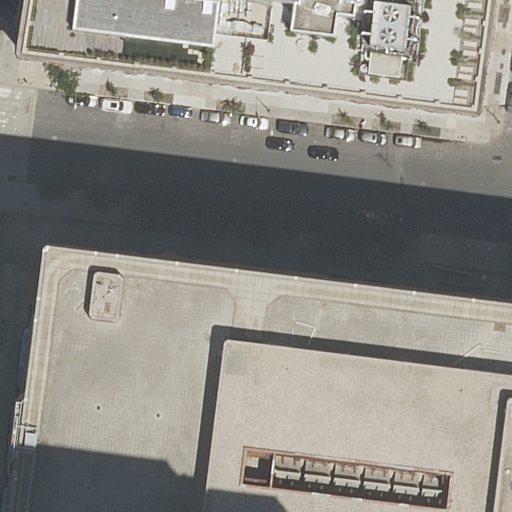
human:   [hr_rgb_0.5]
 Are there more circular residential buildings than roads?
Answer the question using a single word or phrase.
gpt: no

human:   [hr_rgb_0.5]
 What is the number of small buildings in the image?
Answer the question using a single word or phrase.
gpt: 1

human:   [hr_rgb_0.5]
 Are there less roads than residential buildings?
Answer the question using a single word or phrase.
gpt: no

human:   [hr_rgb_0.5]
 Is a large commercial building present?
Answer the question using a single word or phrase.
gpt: no

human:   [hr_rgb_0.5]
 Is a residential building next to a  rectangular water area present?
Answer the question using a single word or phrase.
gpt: no

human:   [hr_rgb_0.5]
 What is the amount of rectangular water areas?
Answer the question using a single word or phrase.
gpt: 0

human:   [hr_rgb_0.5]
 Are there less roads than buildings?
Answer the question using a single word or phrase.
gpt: no

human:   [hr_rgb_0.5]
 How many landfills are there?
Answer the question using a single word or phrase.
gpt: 0

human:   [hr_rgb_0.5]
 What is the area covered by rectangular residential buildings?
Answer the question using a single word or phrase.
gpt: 2692m2

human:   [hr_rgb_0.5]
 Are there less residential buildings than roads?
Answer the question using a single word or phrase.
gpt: no

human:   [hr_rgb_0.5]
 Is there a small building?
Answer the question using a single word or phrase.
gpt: yes

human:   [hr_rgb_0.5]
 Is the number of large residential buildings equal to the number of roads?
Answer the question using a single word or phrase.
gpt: no

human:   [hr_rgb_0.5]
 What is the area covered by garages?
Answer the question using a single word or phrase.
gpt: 0m2

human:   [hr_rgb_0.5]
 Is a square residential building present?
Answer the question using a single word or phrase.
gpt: no

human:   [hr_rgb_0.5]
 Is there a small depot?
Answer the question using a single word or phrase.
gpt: no

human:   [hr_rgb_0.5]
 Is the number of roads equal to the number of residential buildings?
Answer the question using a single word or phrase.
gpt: yes

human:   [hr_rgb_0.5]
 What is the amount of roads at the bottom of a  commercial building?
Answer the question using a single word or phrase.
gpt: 0

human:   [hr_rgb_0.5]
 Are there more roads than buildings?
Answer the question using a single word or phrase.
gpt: no

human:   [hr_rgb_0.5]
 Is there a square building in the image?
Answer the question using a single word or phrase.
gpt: no

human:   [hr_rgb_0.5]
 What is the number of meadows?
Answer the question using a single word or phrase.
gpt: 0

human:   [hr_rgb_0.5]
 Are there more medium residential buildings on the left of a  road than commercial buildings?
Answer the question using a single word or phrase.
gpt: no

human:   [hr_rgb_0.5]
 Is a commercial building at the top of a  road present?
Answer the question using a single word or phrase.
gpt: no

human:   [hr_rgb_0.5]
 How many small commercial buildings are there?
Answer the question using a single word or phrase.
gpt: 0

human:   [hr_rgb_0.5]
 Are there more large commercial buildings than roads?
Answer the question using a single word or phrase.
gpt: no

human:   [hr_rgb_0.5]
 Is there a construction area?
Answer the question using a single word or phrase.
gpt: no

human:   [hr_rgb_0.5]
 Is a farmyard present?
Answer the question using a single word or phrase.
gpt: no

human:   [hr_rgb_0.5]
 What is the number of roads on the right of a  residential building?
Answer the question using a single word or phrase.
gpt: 2

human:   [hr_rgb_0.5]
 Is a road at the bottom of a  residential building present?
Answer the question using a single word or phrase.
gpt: yes

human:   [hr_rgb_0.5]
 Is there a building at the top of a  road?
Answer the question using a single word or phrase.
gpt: yes

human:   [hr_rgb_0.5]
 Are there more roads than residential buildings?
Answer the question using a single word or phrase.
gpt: no

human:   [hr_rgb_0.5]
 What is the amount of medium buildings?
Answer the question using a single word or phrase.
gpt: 0

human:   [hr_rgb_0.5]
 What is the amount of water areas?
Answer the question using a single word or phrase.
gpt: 0

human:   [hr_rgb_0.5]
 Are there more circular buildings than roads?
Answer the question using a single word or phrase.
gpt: no

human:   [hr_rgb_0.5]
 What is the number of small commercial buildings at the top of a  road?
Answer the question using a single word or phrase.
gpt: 0

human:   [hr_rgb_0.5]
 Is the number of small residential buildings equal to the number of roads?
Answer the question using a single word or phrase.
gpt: no

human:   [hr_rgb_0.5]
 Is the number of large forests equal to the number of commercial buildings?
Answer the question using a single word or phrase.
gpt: yes